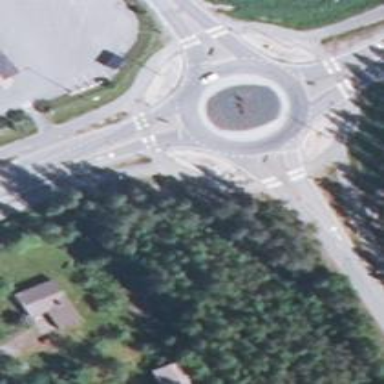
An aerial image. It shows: Marked road crossing.